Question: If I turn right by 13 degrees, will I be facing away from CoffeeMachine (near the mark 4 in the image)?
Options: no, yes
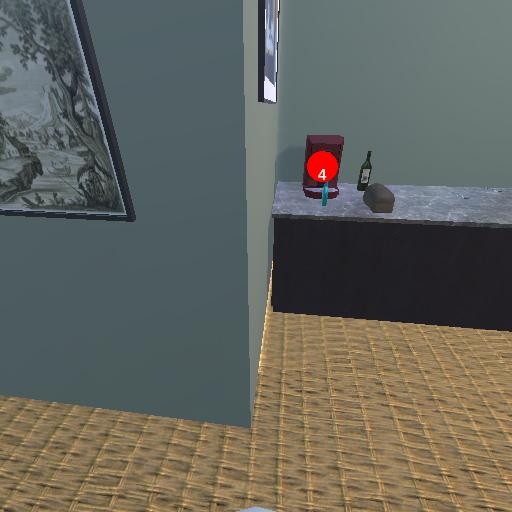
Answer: no